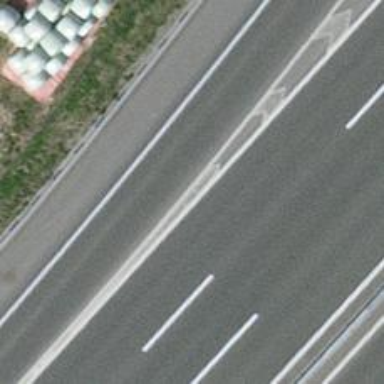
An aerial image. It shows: Asphalt motorway link.